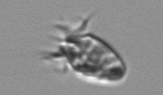
Label: Paratontonia_gracillima